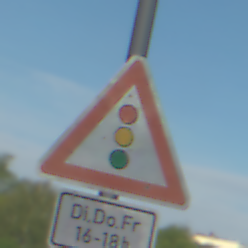
Verkehrszeichen: Lichtzeichenanlage
Zusatzzeichen unten: ZeitangabenMitBeschraenkungAufWochentage3
Umgebung: Outdoor, Suburban
Tageszeit: MorningAfternoon
Wetter: PartlyCloudy
Licht: Natural
Jahreszeit: NotSpecified
Kontrast: HighContrast